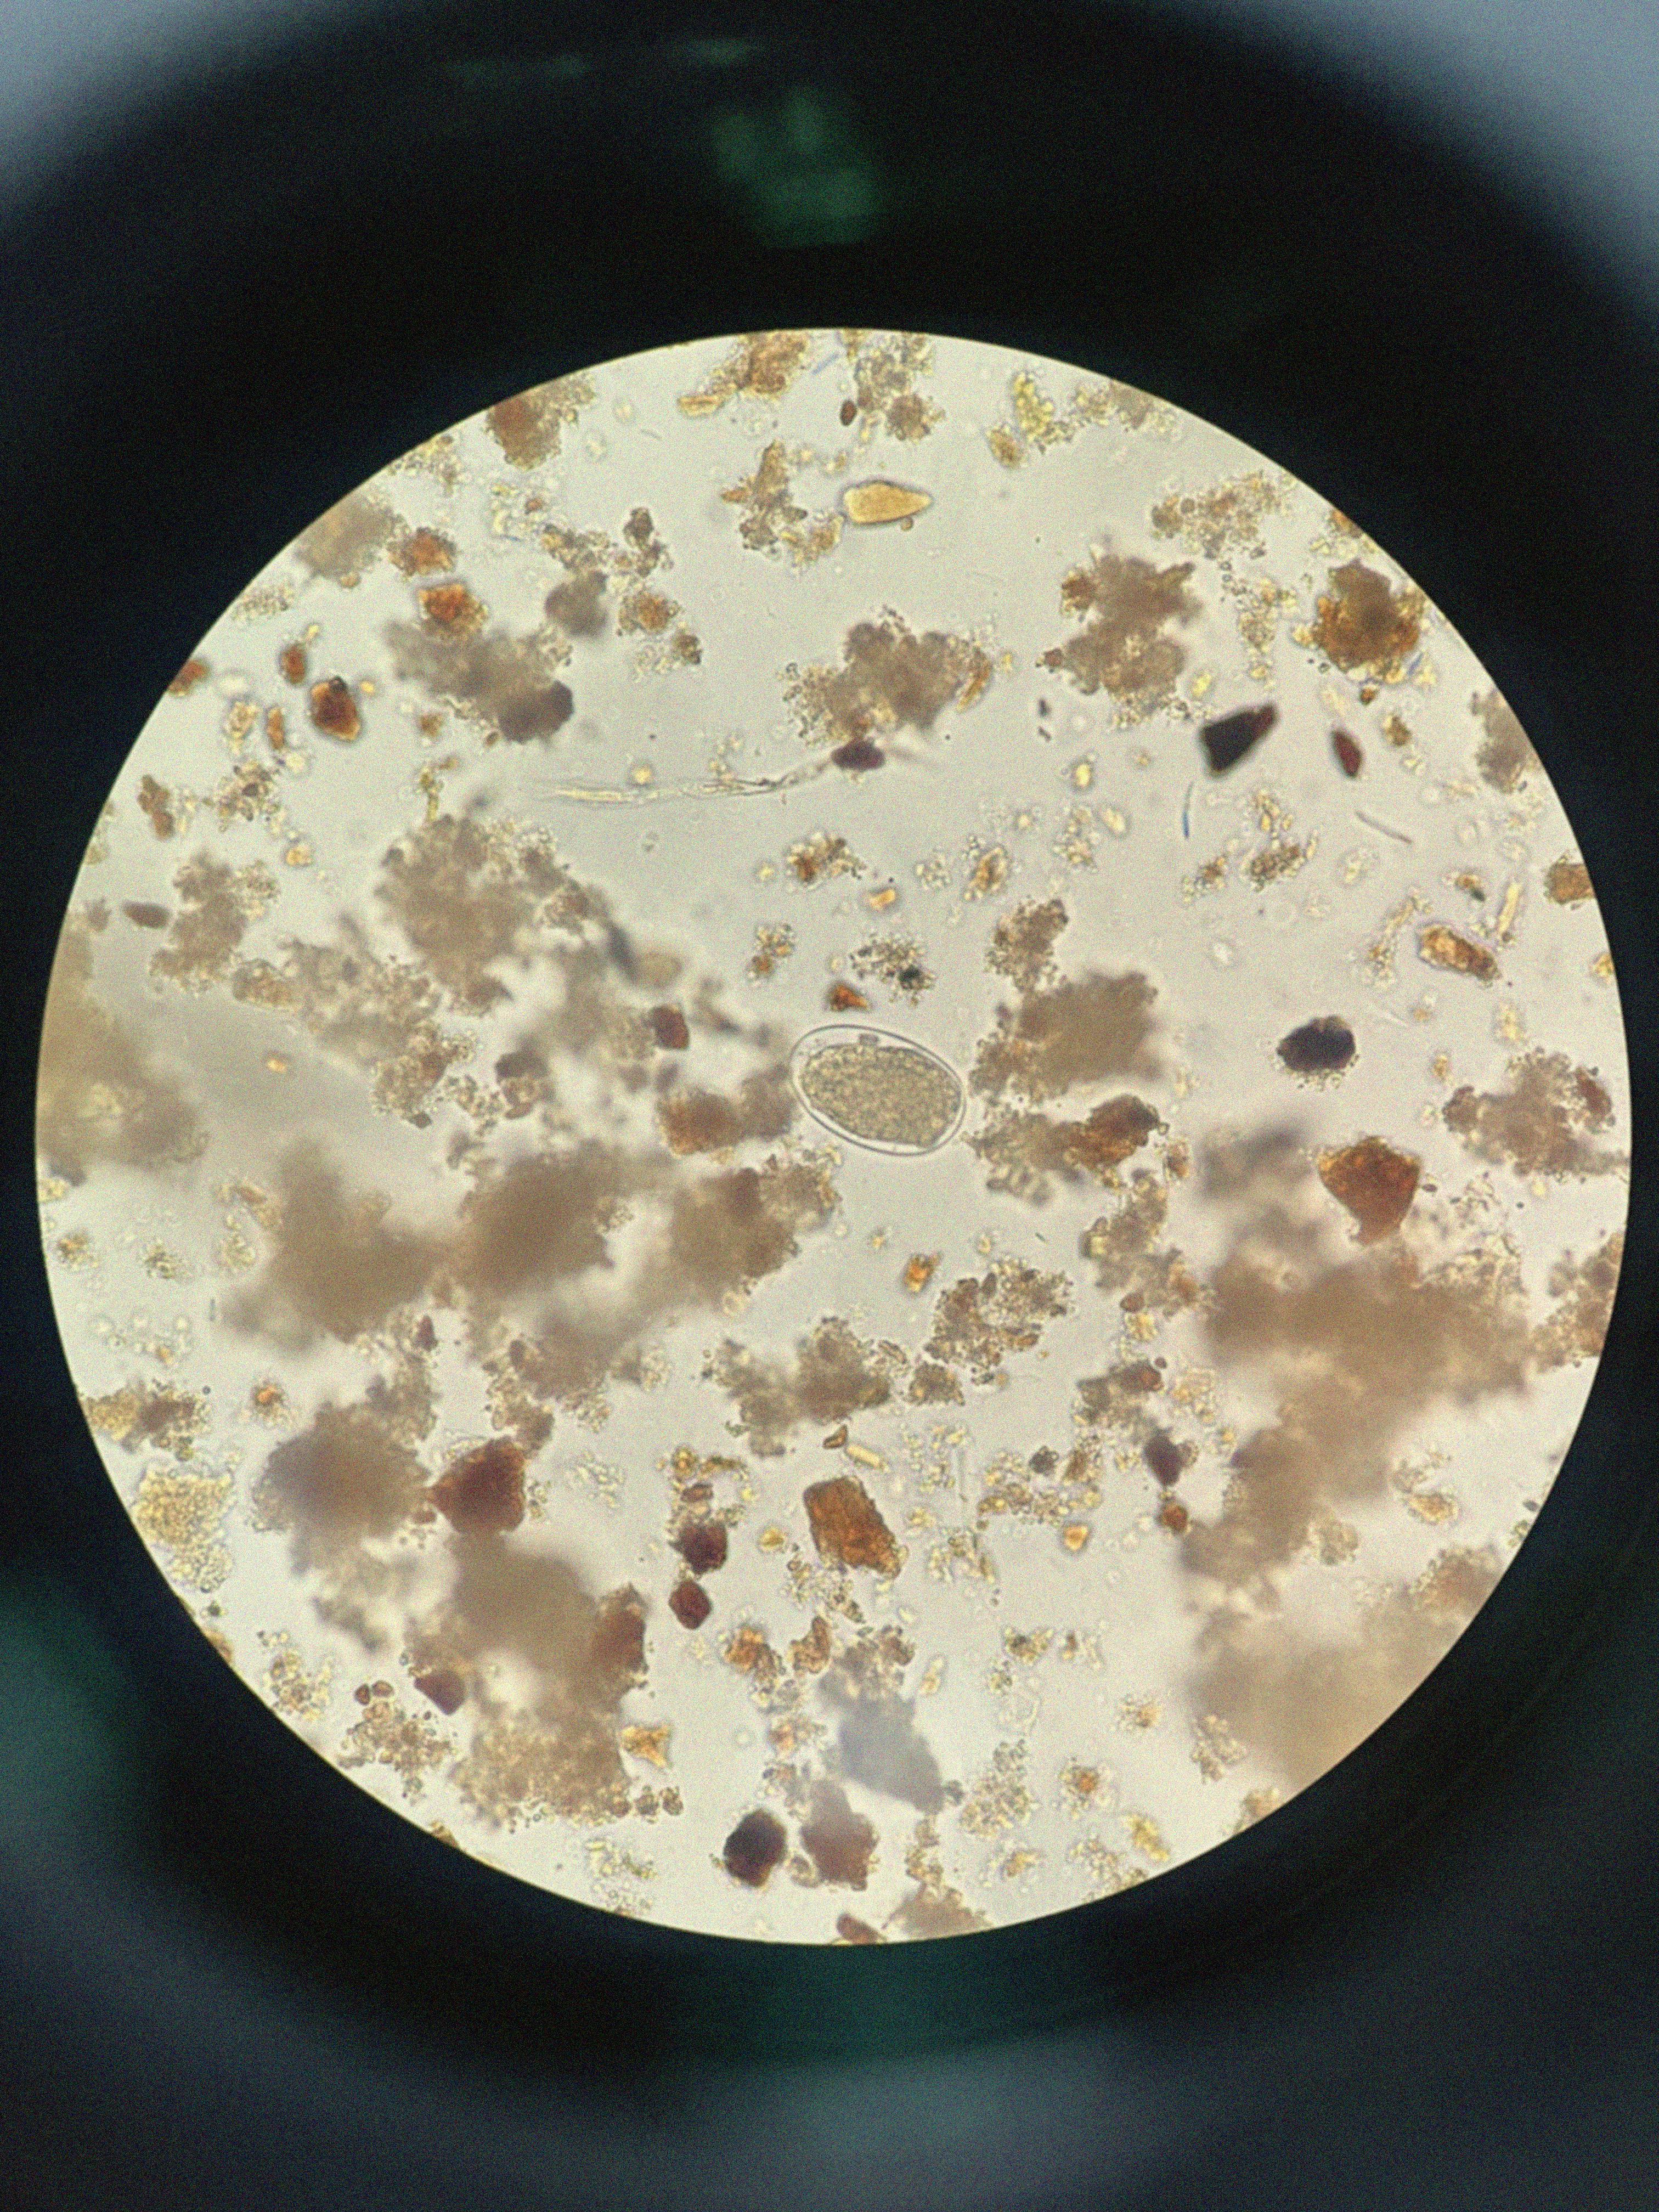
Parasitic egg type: Hookworm egg